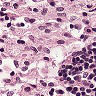
Metastatic tissue present: no